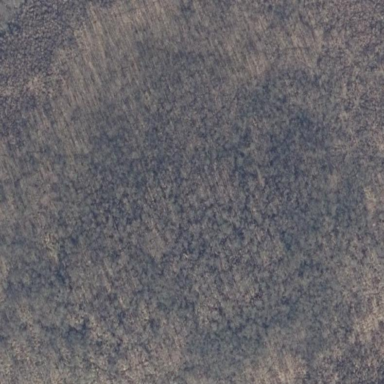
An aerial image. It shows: Patch of scrub vegetation.